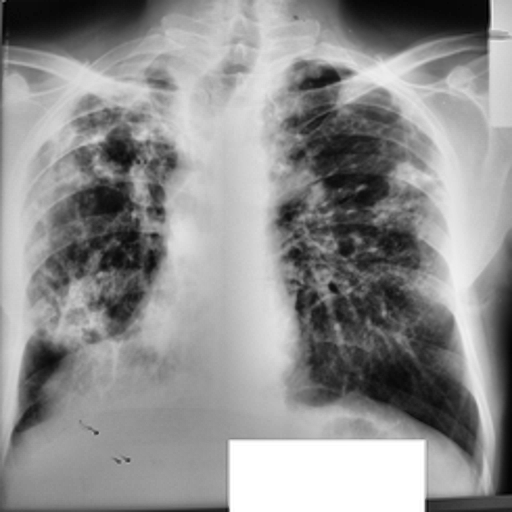
Finding: TUBERCULOSIS